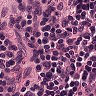
Metastatic tissue present: no